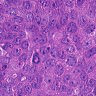
Metastatic tissue present: yes